Current action and preconditions to check: trajectory_clear

Your task: For each precondition in the list above, predict whether it will hold at this action.

Consider the current scene as observed from the mobile robot's camera, and analyze the predicted future states of all dynamic agents (e.g., people, animals, vehicles, or any moving entities) within the NEXT SECOND.

IMPORTANT: Only answer "very likely" if you are absolutely certain—based on strong, clear evidence—that a dynamic agent will violate the precondition in the predicted future state. Do NOT answer "very likely" for unlikely, ambiguous, or low-probability risks.

Ask yourself for each precondition: Is there a high probability, with clear and convincing evidence, that the predicted future states of any dynamic agent will interfere with the predicted future state of the currently executing action within the NEXT SECOND, causing that precondition to fail?

Assess the risk level based on these predictions. Use "likely" or "very likely" if motions create a clear risk of interference.

Use "neutral" or "improbable" if agents are nearby but their predicted paths are clearly diverging or non-conflicting.

Failure Risk Categories: "very improbable", "improbable", "neutral", "likely", "very likely"

Answer Format: Output ONLY the probability_of_failure value from these categories: "very improbable", "improbable", "neutral", "likely", "very likely"

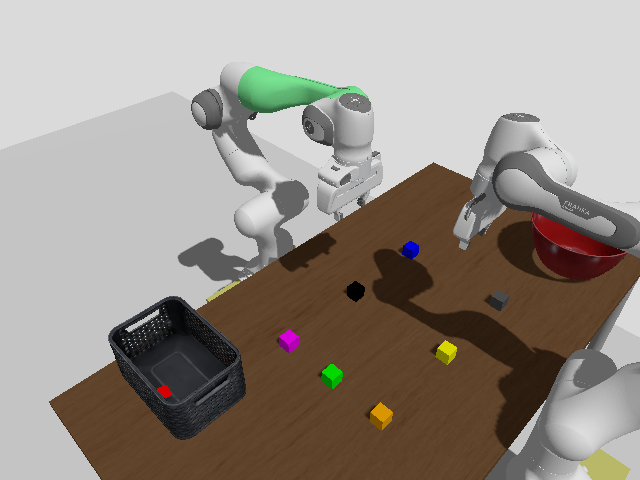

Answer: improbable